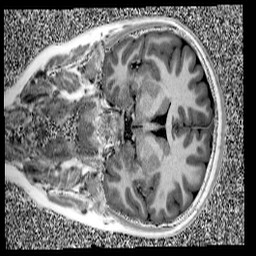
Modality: UNIT1
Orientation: coronal
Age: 12
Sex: female
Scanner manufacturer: siemens
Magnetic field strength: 3 T
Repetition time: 4 s
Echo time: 0.00299 s